Aerial crown-view tile of a tropical tree (Barro Colorado Island, Panama), acquired 20241112:
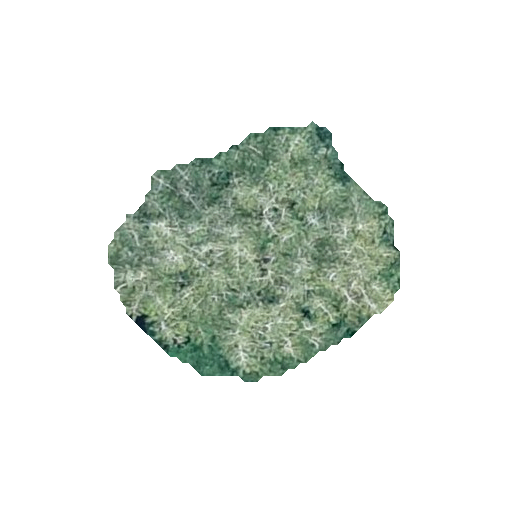
Species: Virola surinamensis
GBIF accepted scientific name: Virola surinamensis
Crown area: 81.129 m²